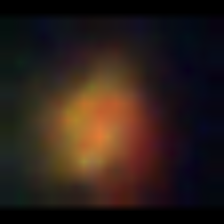
Taxon: NanoPlankton
Group: Other